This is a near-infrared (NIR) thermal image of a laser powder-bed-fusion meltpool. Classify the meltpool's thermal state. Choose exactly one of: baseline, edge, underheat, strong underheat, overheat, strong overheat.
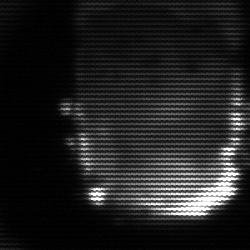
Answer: baseline